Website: home-depot
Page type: order-tracking
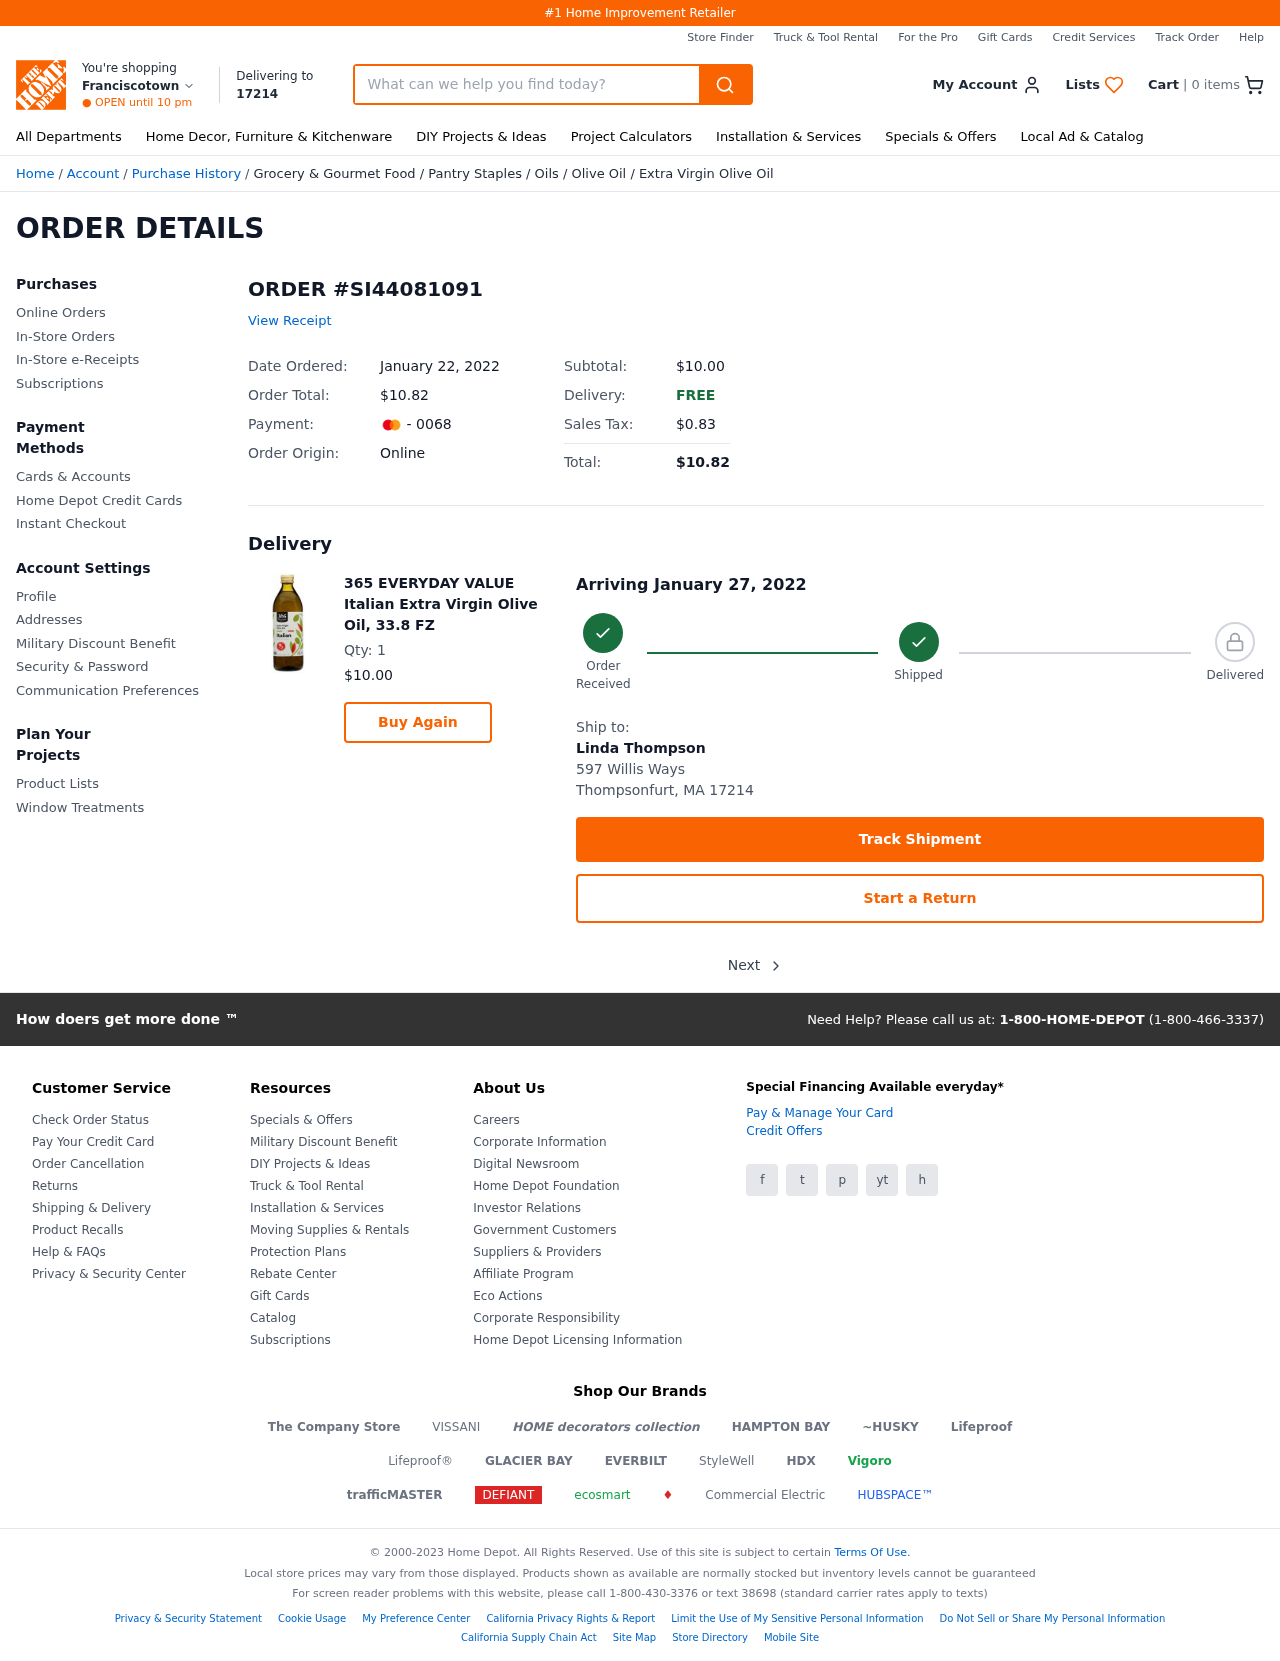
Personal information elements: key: PII_CARD_LAST4
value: - 0068
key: PII_CITY2
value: Franciscotown
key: PII_CITY_STATE_ZIP
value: Thompsonfurt, MA 17214
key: PII_FULLNAME
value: Linda Thompson
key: PII_POSTCODE
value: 17214
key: PII_STREET
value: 597 Willis Ways
Product elements: key: PRODUCT1_BREADCRUMB
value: Grocery & Gourmet Food
Pantry Staples
Oils
Olive Oil
Extra Virgin Olive Oil
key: PRODUCT1_NAME
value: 365 EVERYDAY VALUE Italian Extra Virgin Olive Oil, 33.8 FZ
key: PRODUCT1_PRICE
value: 10
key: PRODUCT1_QUANTITY
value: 1
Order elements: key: ORDER_NUM_ITEMS
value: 0
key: ORDER_ID
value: SI44081091
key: ORDER_DATE
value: January 22, 2022
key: ORDER_TOTAL
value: $10.82
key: ORDER_SUBTOTAL
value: $10.00
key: ORDER_TAX
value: $0.83
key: ORDER_DELIVERY_DATE
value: Arriving January 27, 2022
Search elements: key: HEADER_SEARCH
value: What can we help you find today?